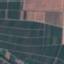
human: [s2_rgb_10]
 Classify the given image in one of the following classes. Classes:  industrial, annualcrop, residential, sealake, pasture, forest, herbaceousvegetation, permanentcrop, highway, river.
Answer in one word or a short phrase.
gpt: PermanentCrop